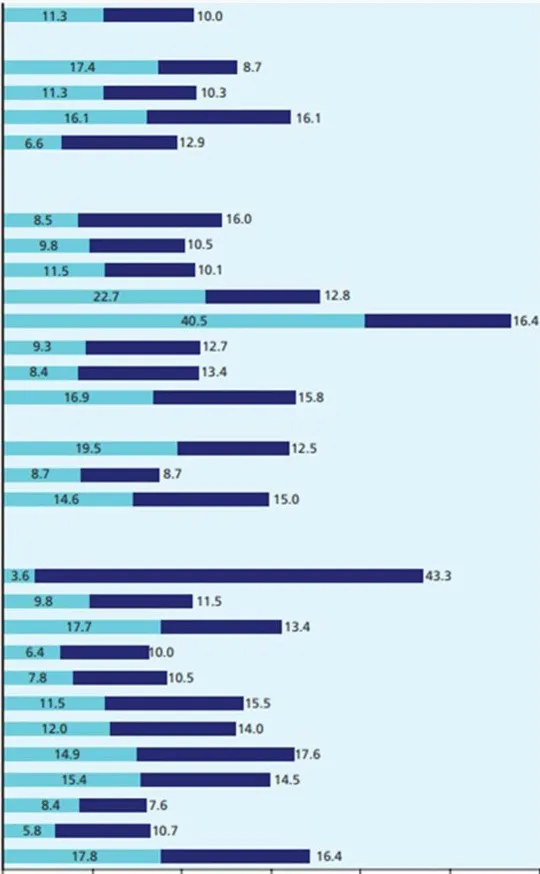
Proportion of births by type of caesarean in Europe:Year 2015. Source: EURO-PERISTAT Project.
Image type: chart (chart)